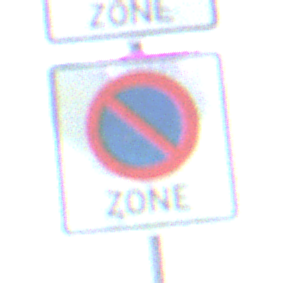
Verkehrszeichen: BeginnEingeschraenktesHalteverbotZone
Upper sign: BeginnZone20
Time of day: SunriseSunset
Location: Outdoor (Nature)
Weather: PartlyCloudy
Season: NotSpecified
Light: Natural